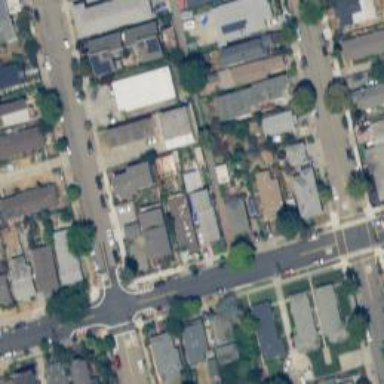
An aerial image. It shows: Alley with asphalt surface designated as service road.